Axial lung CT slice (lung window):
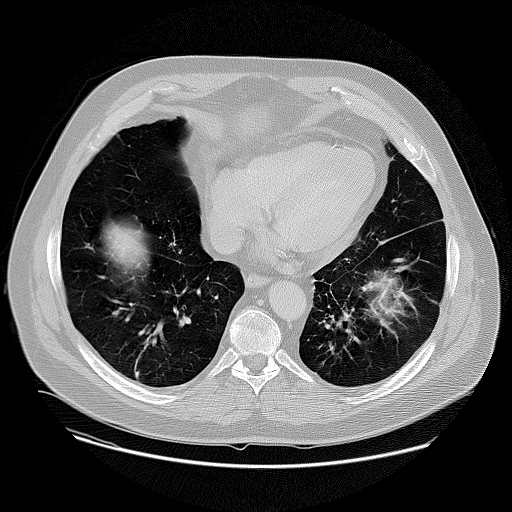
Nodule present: no